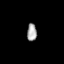
Tissue: prostate
Cell type: T cells
Senescence score: 0.1948
Nuclear area (px): 167
Mean DAPI intensity: 165.407